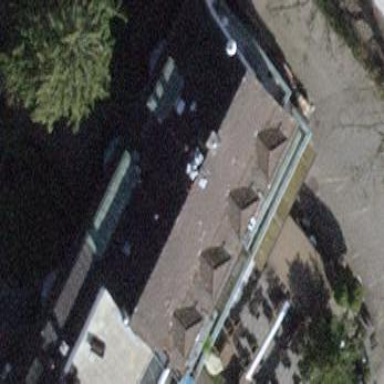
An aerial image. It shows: Apartments housed in building with gambrel roof.